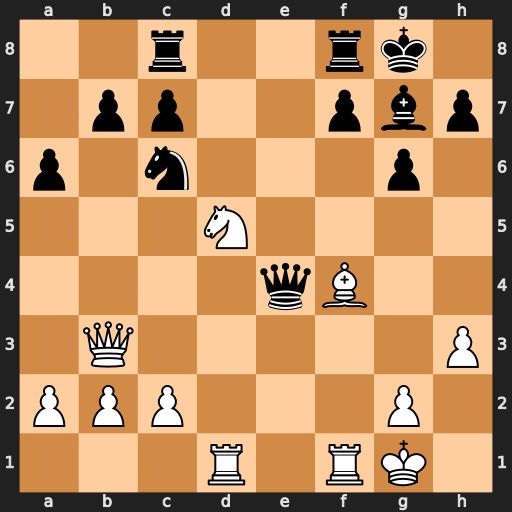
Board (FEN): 2r2rk1/1pp2pbp/p1n3p1/3N4/4qB2/1Q5P/PPP3P1/3R1RK1
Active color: w
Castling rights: -
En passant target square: -
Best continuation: Rfe1 Na5 Rxe4